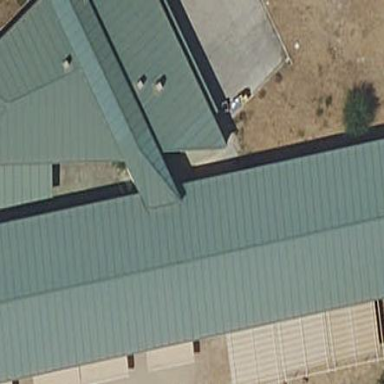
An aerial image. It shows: Kindergarten building.